Interaction volume radius: 5 \u00c5
Interaction volume height: 20 \u00c5
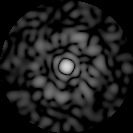
Disorder parameter: 0.8497